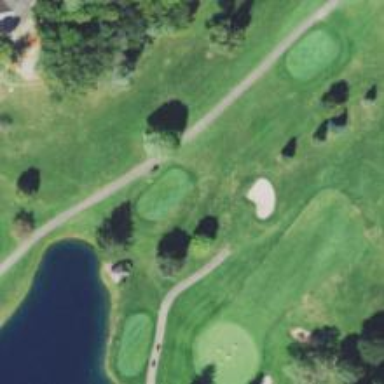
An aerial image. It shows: Grassy area designated as golf fairway.